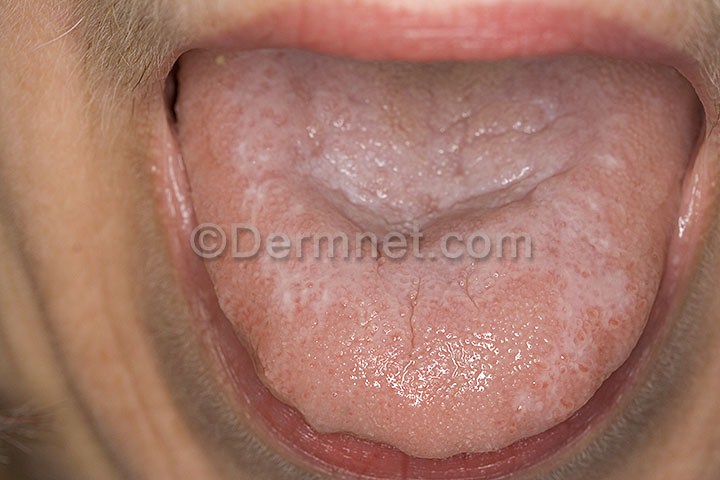
Disease: Psoriasis pictures Lichen Planus and related diseases